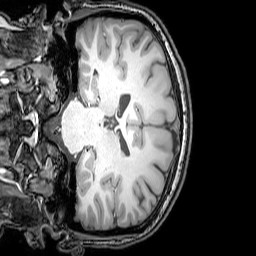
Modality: T1w
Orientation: coronal
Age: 24
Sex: female
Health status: healthy
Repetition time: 0.081 s
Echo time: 0.037 s